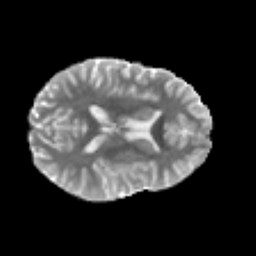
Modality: MD
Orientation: axial
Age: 20
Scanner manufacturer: philips
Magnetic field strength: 3 T
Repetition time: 8.6 s
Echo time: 0.127 s